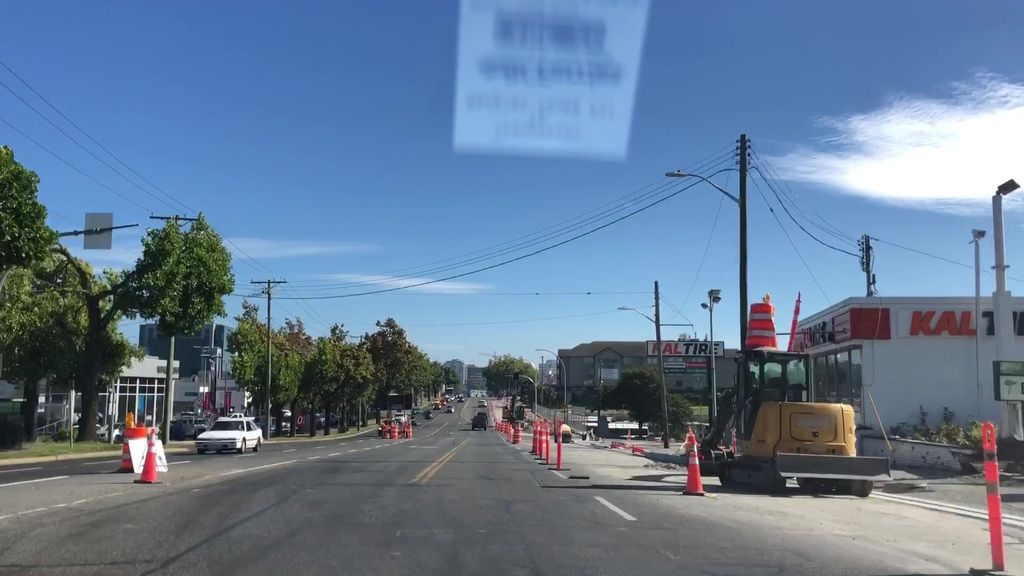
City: victoria